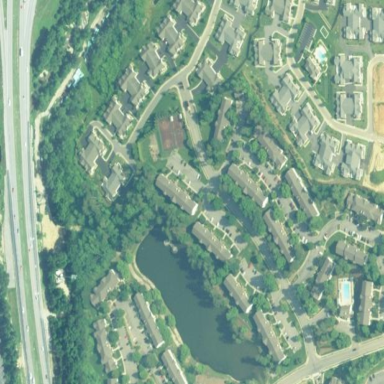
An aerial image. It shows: Residential area within neighborhood.